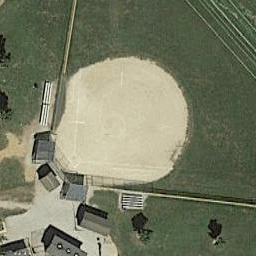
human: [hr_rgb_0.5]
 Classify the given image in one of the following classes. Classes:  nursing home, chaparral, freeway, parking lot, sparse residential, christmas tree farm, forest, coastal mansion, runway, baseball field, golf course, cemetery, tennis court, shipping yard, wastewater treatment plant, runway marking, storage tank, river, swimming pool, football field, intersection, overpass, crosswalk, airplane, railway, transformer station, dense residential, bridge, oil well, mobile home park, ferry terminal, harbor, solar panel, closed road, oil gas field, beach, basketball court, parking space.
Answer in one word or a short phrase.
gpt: baseball field